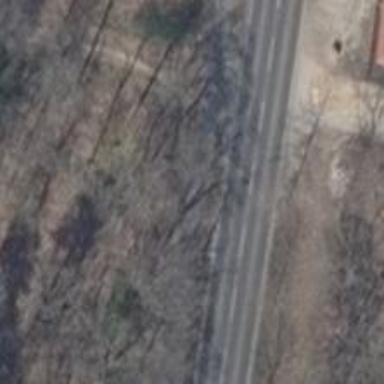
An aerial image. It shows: Secondary road with asphalt surface and lane markings.